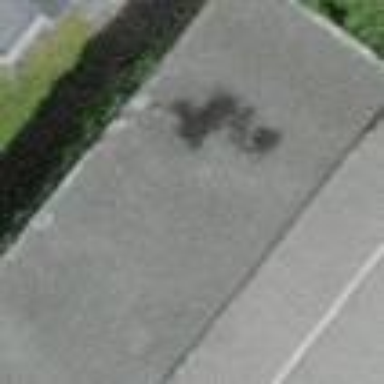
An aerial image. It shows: View of roof of building.